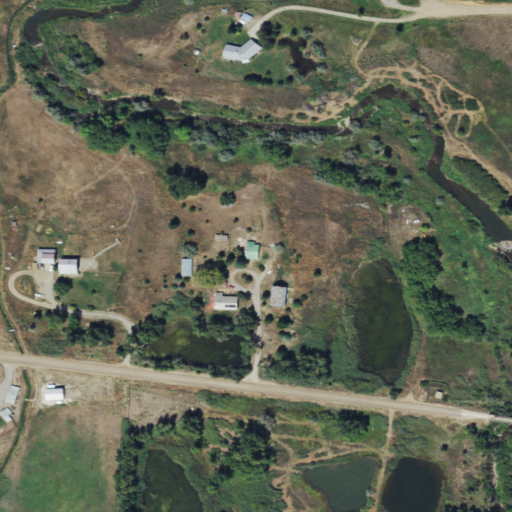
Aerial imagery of valley in Colorado named Lone Pine Gulch containing pasture, woody wetlands, low intensity development, open development, herbaceous wetlands, open water, grassland, shrub, evergreen forest, and medium intensity development